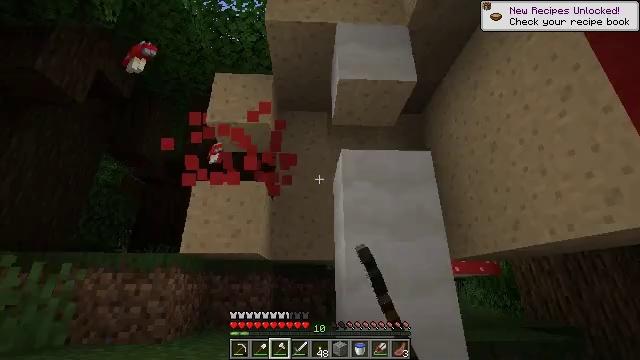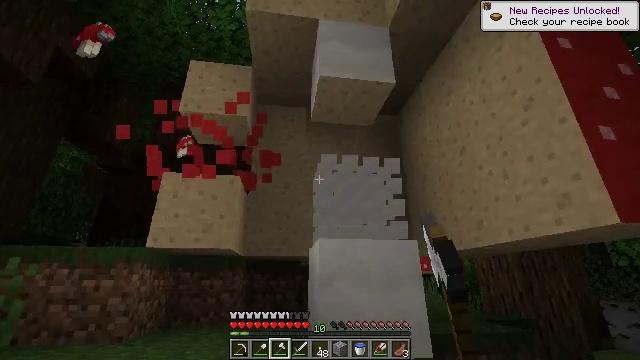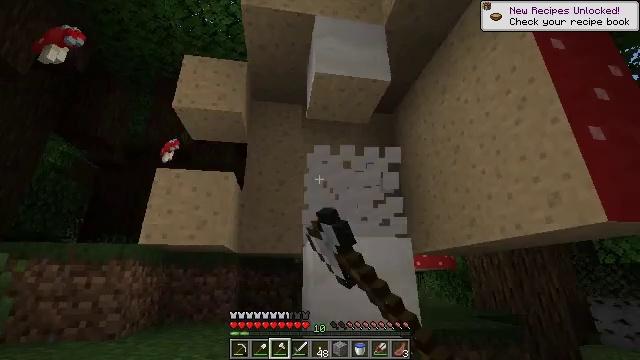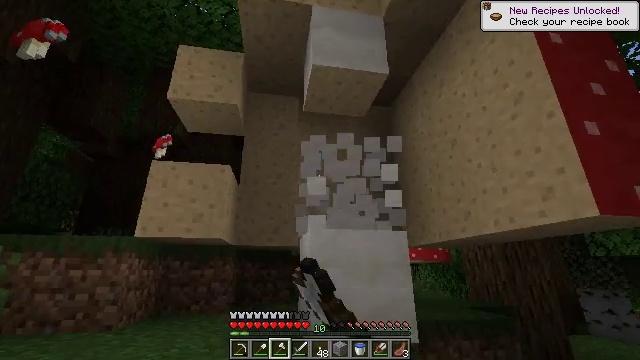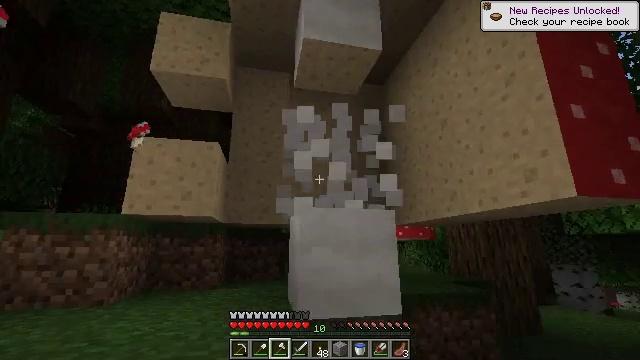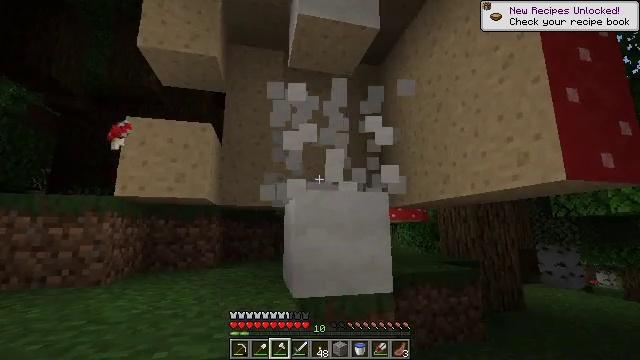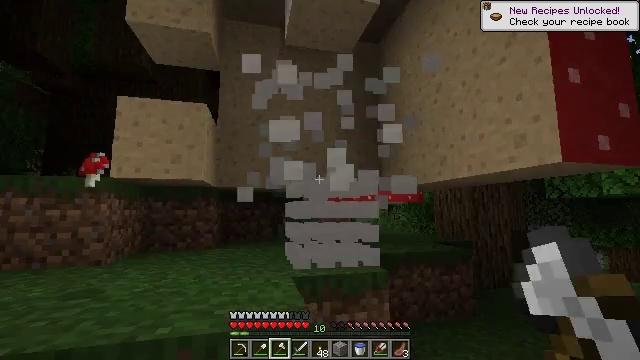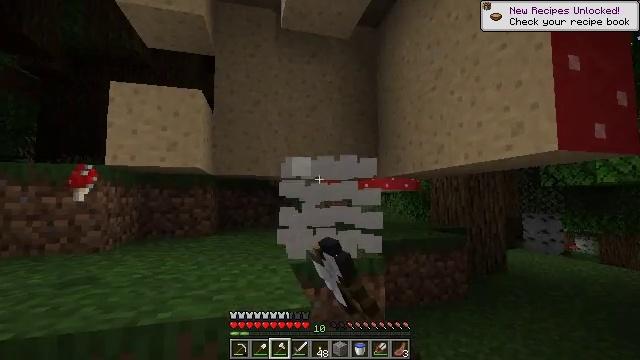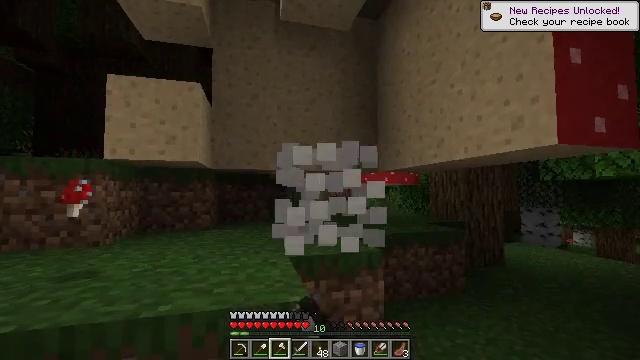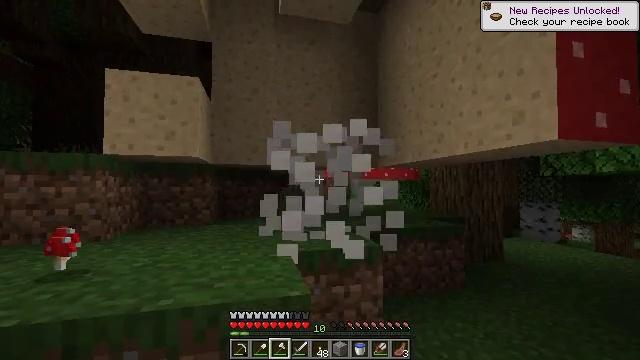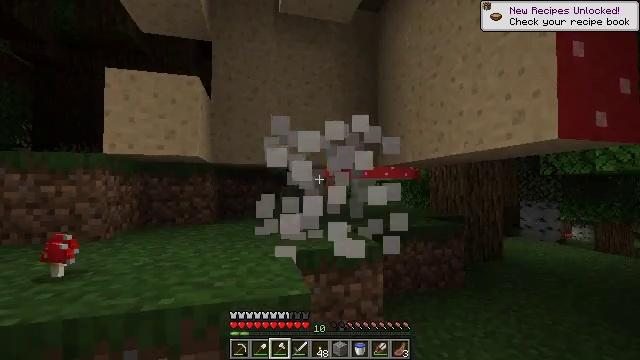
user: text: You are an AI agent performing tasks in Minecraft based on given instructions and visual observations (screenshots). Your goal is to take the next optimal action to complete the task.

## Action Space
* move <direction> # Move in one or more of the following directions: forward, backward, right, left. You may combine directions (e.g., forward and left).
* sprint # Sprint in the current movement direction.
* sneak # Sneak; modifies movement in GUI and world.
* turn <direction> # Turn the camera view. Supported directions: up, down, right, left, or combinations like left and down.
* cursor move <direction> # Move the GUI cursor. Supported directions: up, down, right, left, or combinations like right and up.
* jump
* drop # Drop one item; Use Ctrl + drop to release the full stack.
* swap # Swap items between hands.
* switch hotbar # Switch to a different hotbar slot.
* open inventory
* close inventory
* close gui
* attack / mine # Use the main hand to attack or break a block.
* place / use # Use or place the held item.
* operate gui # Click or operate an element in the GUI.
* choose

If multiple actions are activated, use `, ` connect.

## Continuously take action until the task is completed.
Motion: motion action
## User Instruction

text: Break the mushroom stem block.
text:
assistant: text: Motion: turn right, attack / mine
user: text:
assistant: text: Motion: turn right, attack / mine
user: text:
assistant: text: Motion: turn down, attack / mine
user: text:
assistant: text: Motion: turn right and down, attack / mine
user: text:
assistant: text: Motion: turn right and down, attack / mine
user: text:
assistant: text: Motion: turn down, attack / mine
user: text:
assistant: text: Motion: turn down, attack / mine
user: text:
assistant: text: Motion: turn down, attack / mine
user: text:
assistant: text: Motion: turn down, attack / mine
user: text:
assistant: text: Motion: attack / mine
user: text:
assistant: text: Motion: attack / mine